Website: lowes
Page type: customer-info-address
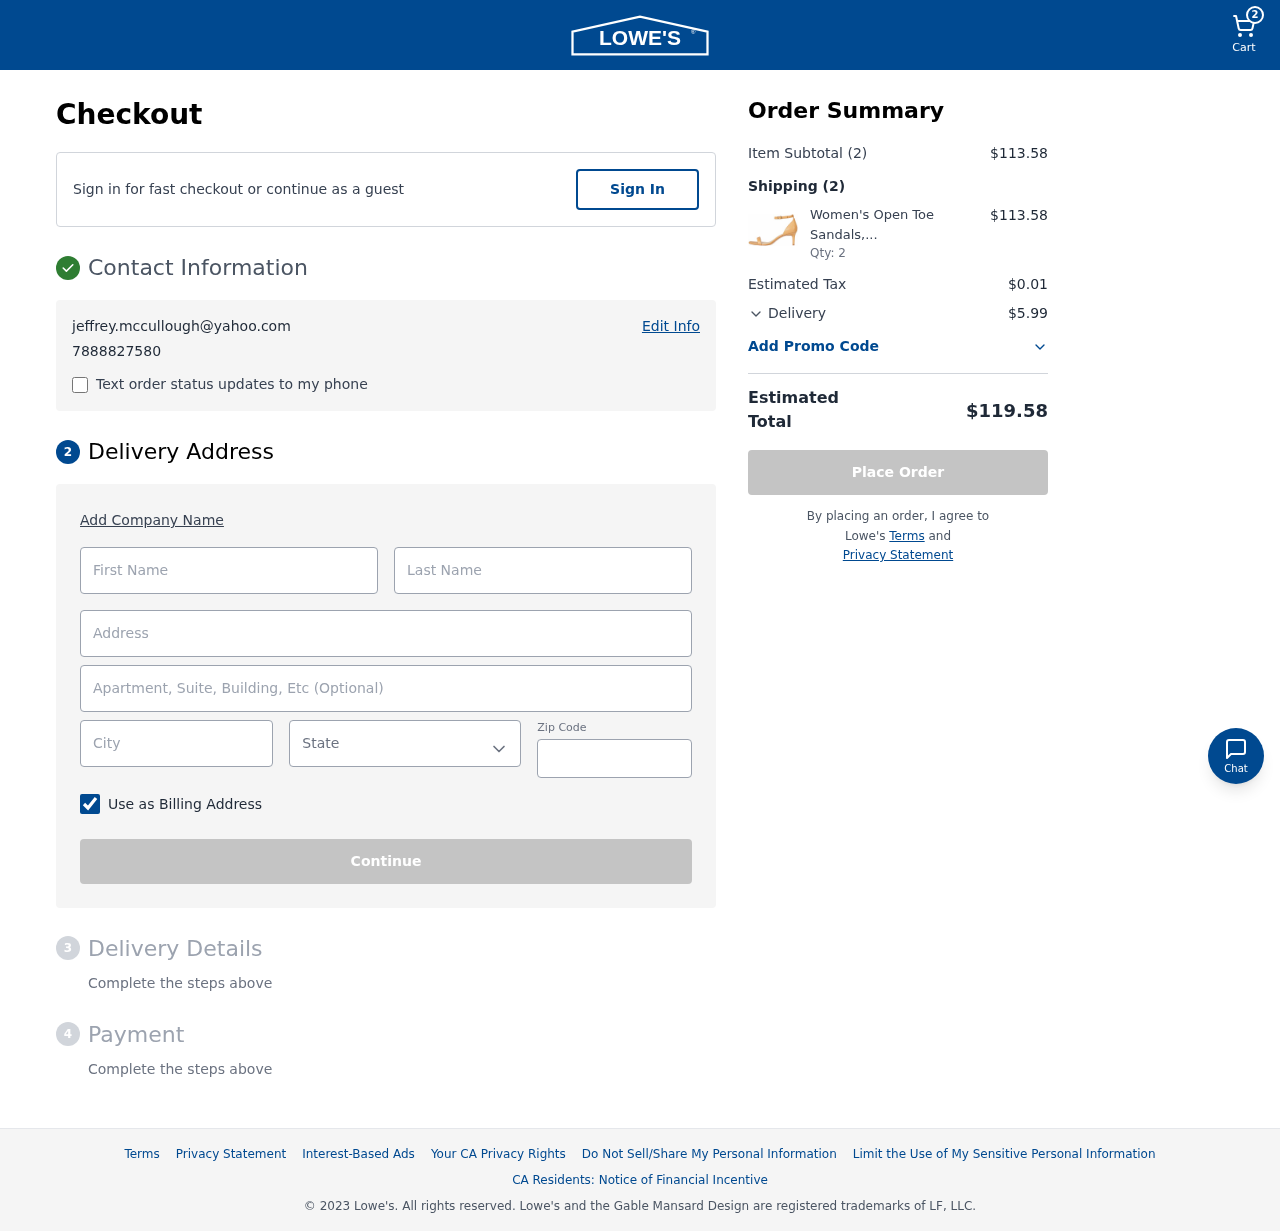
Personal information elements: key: PII_CITY
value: North Jamesburgh
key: PII_EMAIL
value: jeffrey.mccullough@yahoo.com
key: PII_FIRSTNAME
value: Jeffrey
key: PII_LASTNAME
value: Mccullough
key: PII_PHONE
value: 7888827580
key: PII_POSTCODE
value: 71366
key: PII_STATE
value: North Carolina
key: PII_STREET
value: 04849 Tammy Glens Suite 390
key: PII_STREET2
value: Apt. 089
Product elements: key: PRODUCT1_NAME
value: Women's Open Toe Sandals, Beige Tan, 6 us
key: PRODUCT1_QUANTITY
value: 2
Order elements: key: ORDER_NUM_ITEMS
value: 2
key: ORDER_SUBTOTAL
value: $113.58
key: ORDER_NUM_ITEMS2
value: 2
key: ORDER_SUBTOTAL2
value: $113.58
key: ORDER_TAX
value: $0.01
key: ORDER_SHIPPING_COST
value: $5.99
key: ORDER_TOTAL
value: $119.58